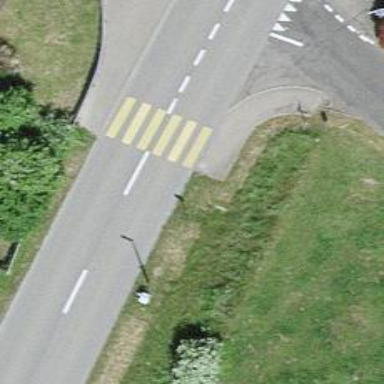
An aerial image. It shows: Marked zebra crossing on the road.